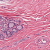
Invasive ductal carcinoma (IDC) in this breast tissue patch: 0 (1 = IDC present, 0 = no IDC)